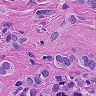
Metastatic tissue present: yes